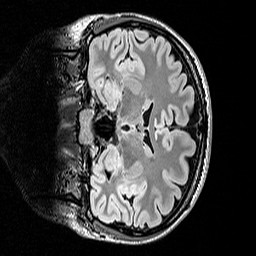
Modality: FLAIR
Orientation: coronal
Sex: female
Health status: ill
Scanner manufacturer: siemens
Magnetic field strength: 3 T
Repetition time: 5 s
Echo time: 0.388 s